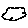
Label: cloud